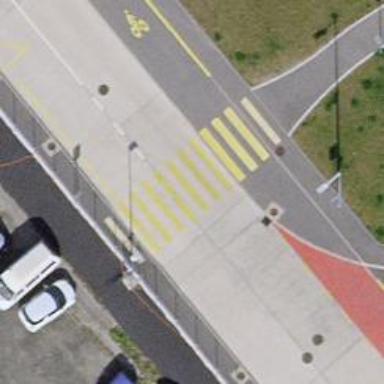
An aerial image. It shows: Marked crossing with zebra stripes on the road.